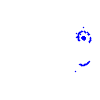
Particle: pion